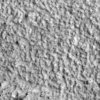
Label: not_dusty